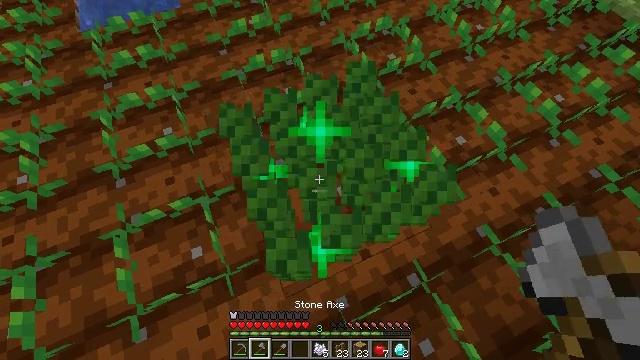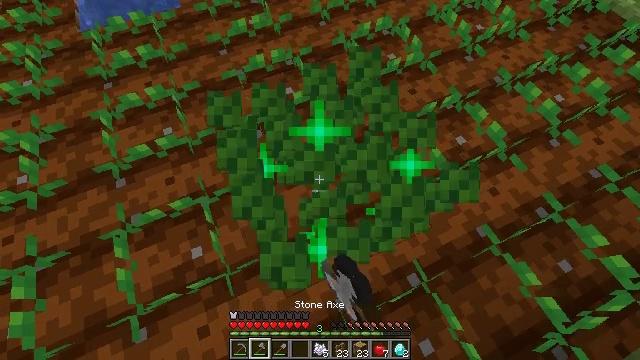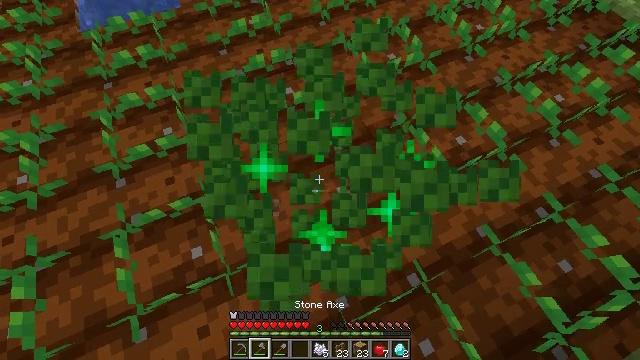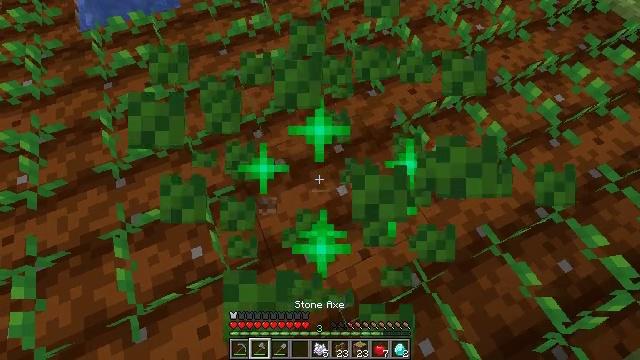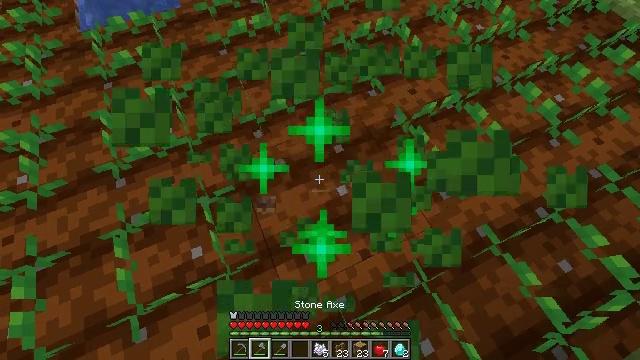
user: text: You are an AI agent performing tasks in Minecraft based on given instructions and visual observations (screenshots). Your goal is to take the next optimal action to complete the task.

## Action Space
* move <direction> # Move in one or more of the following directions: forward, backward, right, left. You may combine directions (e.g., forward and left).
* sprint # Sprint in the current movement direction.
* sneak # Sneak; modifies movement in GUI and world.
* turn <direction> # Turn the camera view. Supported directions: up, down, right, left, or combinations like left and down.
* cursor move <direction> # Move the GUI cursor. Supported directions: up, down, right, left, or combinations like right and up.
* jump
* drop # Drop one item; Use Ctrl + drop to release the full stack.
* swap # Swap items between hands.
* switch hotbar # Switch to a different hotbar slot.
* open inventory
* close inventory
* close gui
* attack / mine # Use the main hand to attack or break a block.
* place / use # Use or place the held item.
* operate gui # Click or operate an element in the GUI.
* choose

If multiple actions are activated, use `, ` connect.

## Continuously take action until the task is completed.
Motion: motion action
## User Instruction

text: Collect carrots by breaking the crop.
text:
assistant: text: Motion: attack / mine
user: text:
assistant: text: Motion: attack / mine
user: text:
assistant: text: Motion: no_op
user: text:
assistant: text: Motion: no_op
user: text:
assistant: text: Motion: no_op